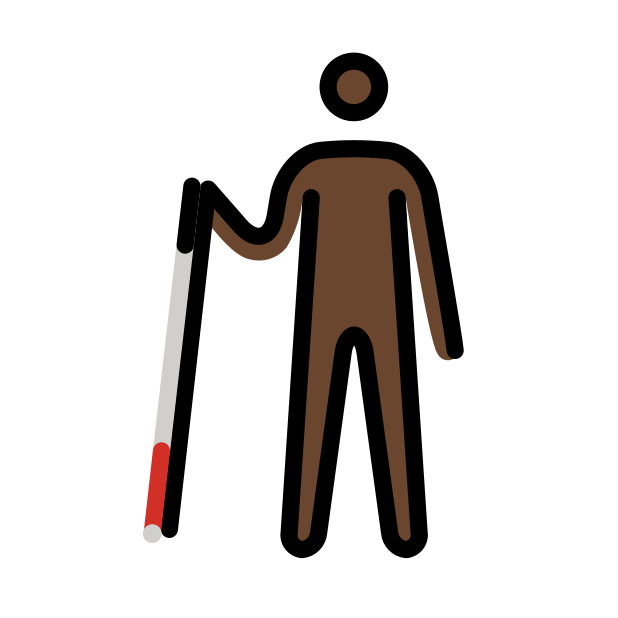
man with white cane: dark skin tone